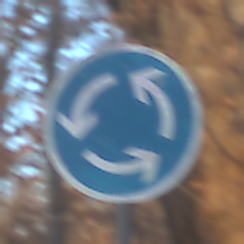
Verkehrszeichen: Kreisverkehr
Umgebung: Outdoor, Nature
Tageszeit: SunriseSunset
Wetter: Clear
Licht: Natural
Jahreszeit: Autumn
Kontrast: HighContrast